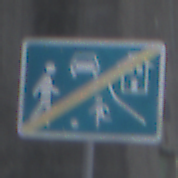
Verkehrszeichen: EndeVerkehrsberuhigterBereich
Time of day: MorningAfternoon
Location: Outdoor (Suburban)
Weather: Overcast
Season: NotSpecified
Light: Natural